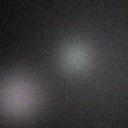
Screen state: off